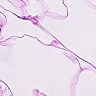
Metastatic tissue present: no